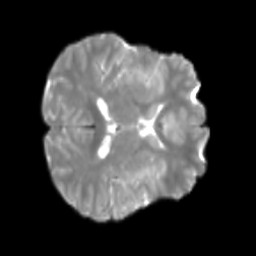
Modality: T2w
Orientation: axial
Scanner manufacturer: siemens
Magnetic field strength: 3 T
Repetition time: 4 s
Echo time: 0.0594 s